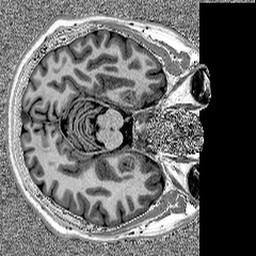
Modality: MP2RAGE
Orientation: axial
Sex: male